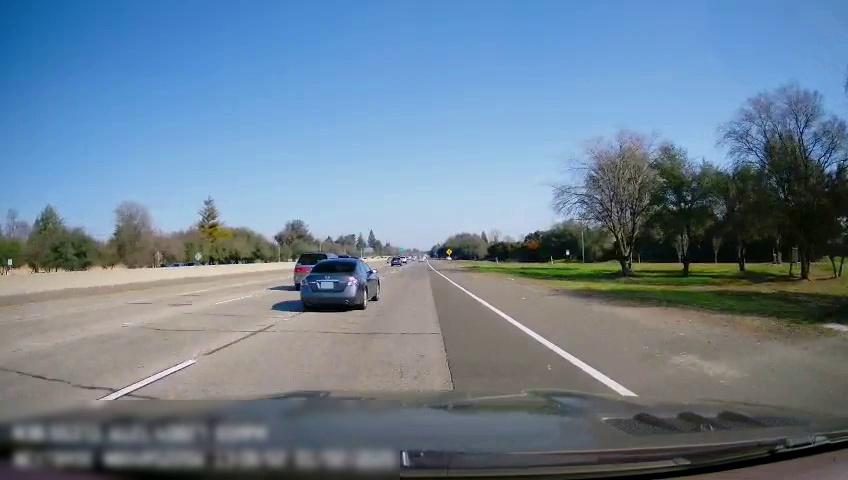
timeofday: Day
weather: Sunny
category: Drivable Space
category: Vehicles | Car
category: Vehicles | SUV
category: Vehicles | Car
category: Lanes | Current Lane
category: Lanes | Current Lane
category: Lanes | Alternate Lane
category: Lanes | Alternate Lane